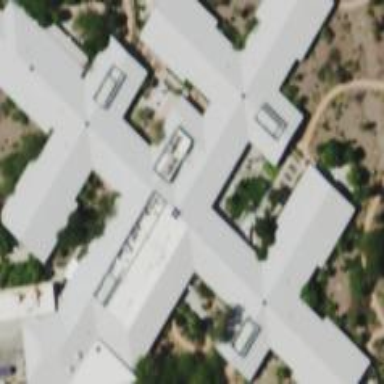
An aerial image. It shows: Nursing home building.